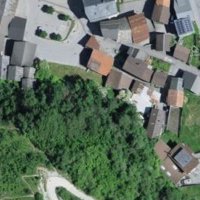
EUNIS habitat code: 54
Species observed at this site:
Veronica hederifolia